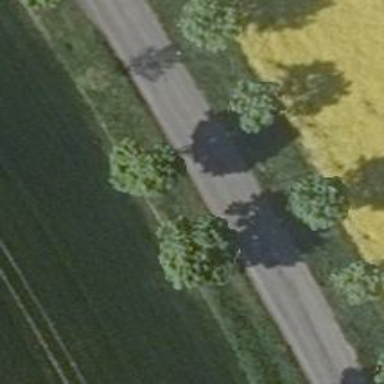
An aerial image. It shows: Row of trees in natural setting.